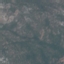
Land use / land cover class: HerbaceousVegetation